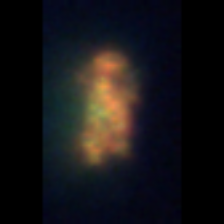
Taxon: Unknown_detritus
Group: Unknown